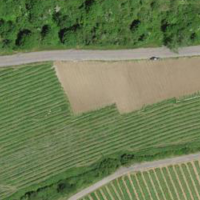
EUNIS habitat code: 40
Species observed at this site:
Orchis anthropophora